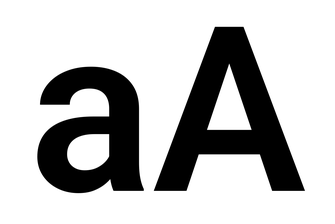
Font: Roboto_SemiBold